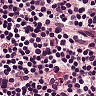
Metastatic tissue present: no